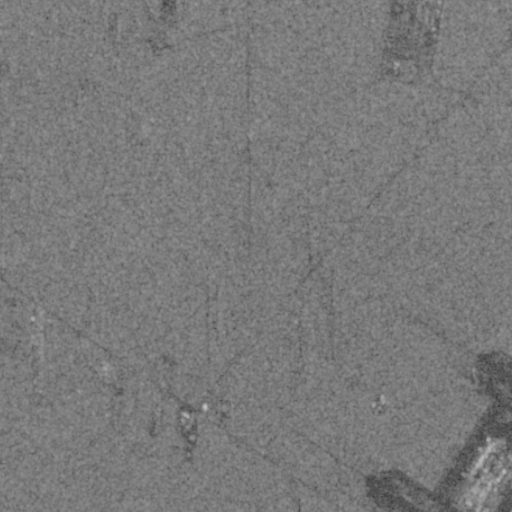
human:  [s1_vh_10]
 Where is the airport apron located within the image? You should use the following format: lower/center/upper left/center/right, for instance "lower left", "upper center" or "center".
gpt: The airport apron is located in the lower right of the image.
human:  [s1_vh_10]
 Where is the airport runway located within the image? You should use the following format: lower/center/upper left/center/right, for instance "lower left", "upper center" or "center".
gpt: The airport runway is located in the lower right of the image.
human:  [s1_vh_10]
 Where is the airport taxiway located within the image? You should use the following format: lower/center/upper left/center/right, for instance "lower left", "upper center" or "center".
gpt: The airport taxiway is located in the lower right of the image.
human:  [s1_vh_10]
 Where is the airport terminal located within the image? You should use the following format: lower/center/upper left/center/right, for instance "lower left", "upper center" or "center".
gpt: The airport terminal is located in the lower right of the image.
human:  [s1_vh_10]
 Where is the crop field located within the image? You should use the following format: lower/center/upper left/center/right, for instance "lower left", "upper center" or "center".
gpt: There is no crop field in the image.

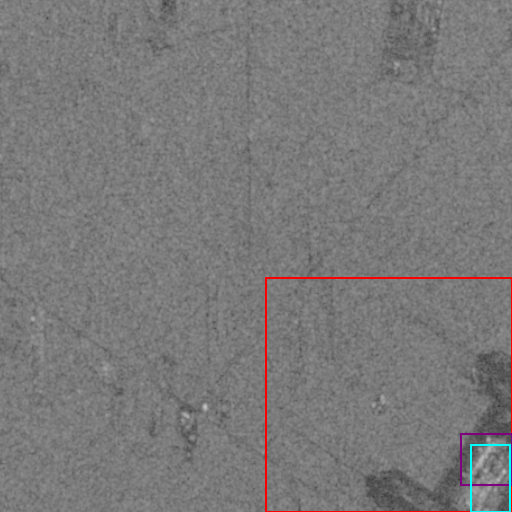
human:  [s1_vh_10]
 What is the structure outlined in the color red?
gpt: The structure outlined in red is an airport.
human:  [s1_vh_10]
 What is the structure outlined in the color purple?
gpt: The structure outlined in purple is an airport apron.
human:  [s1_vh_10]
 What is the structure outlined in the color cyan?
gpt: The structure outlined in cyan is an airport terminal.
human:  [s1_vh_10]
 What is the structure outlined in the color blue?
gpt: There is no blue outline.